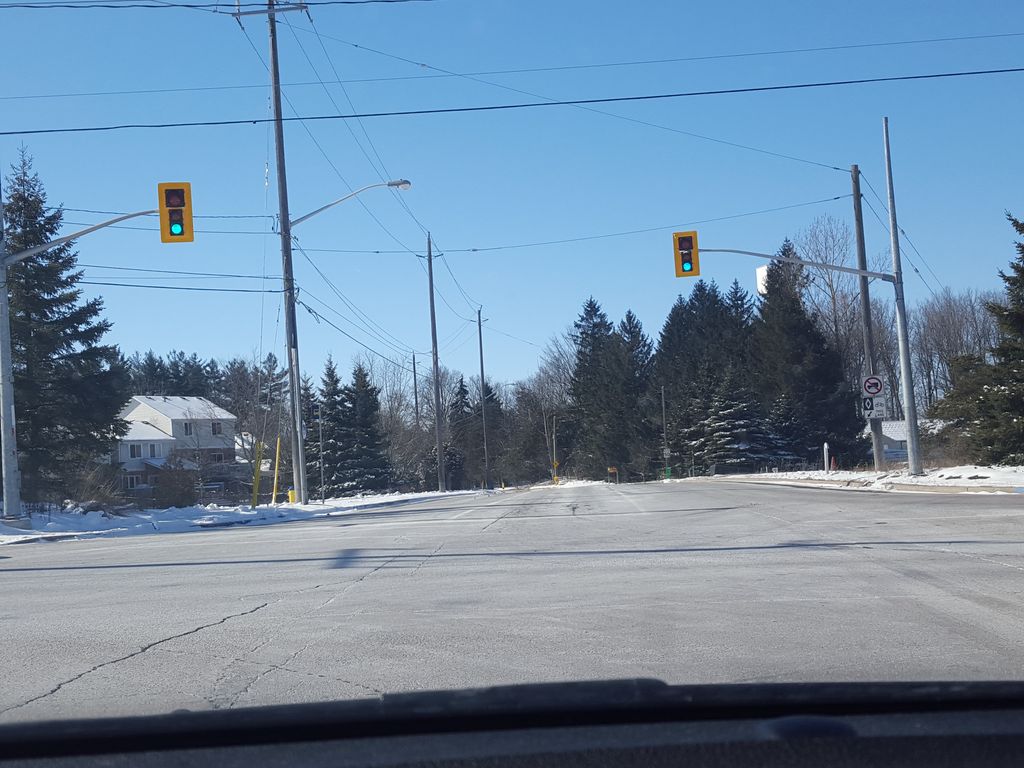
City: kitchener-waterloo